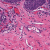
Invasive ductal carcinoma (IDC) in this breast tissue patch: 0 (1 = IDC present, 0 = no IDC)